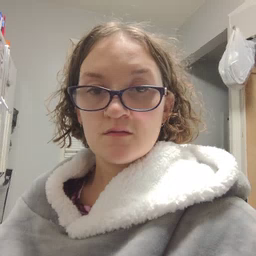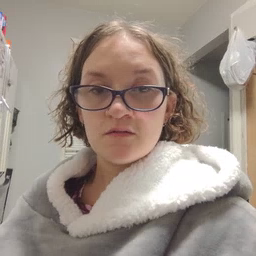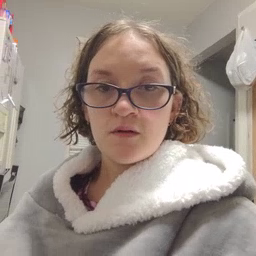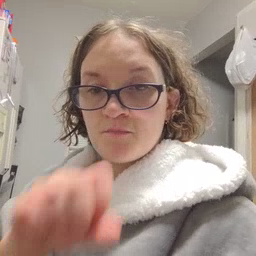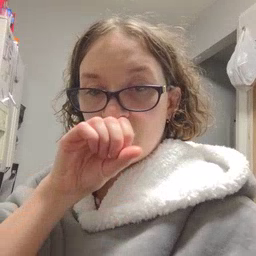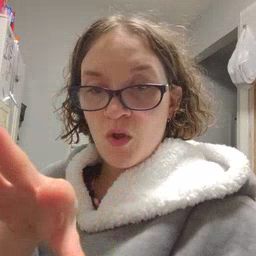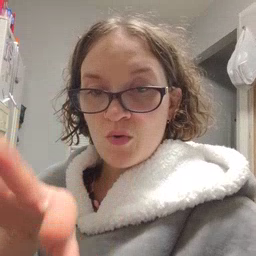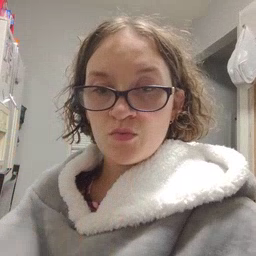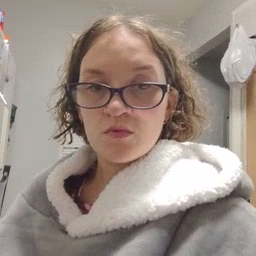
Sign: blow